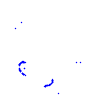
Particle: pion